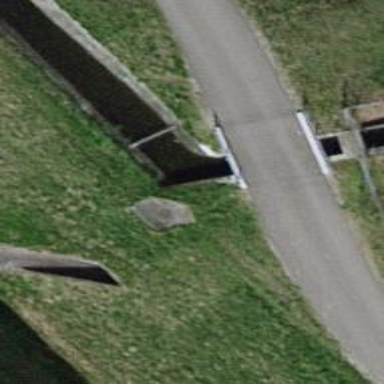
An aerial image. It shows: Drain waterway.